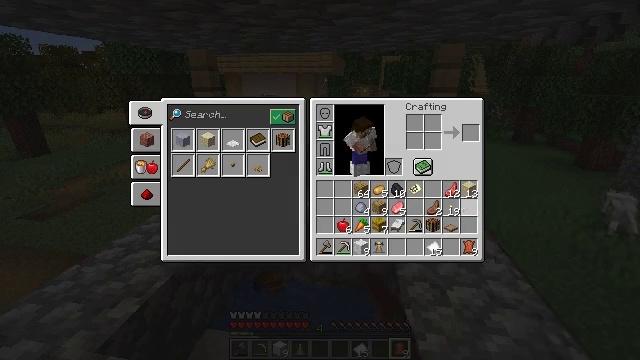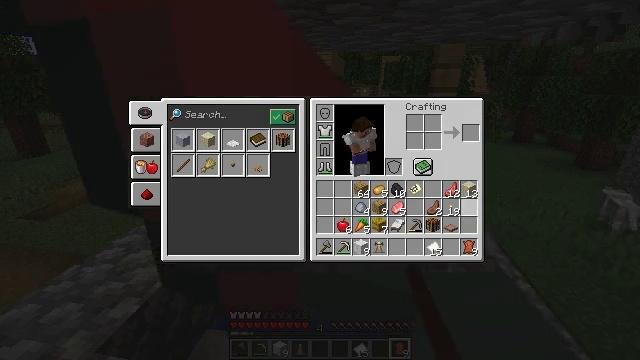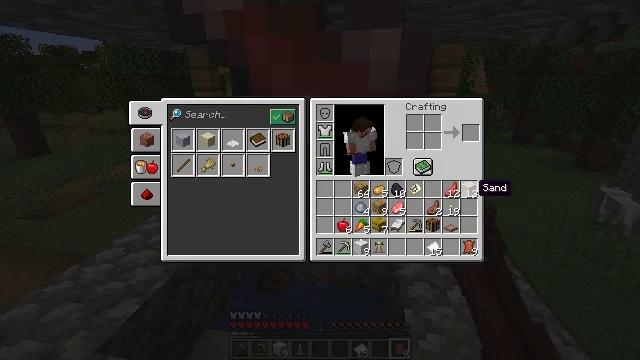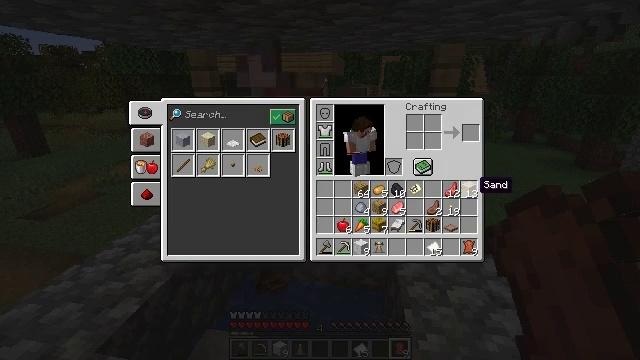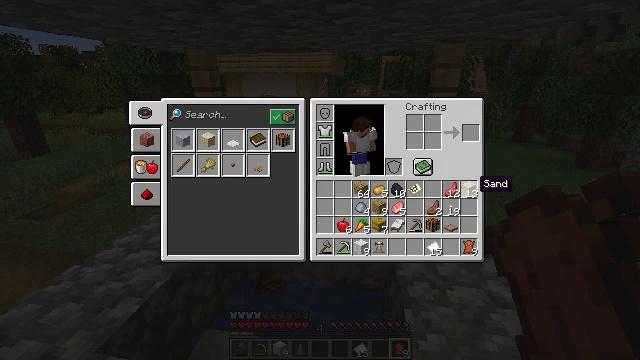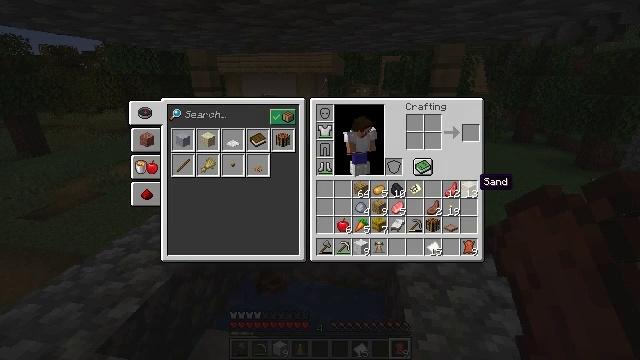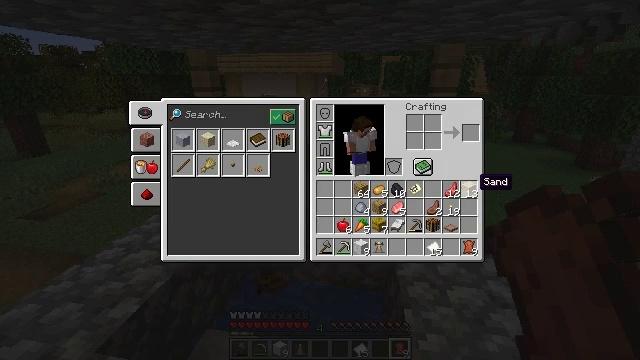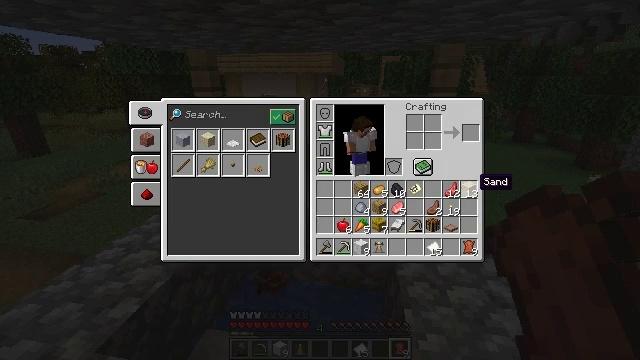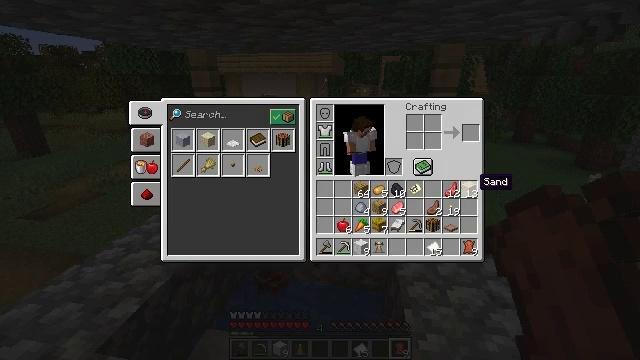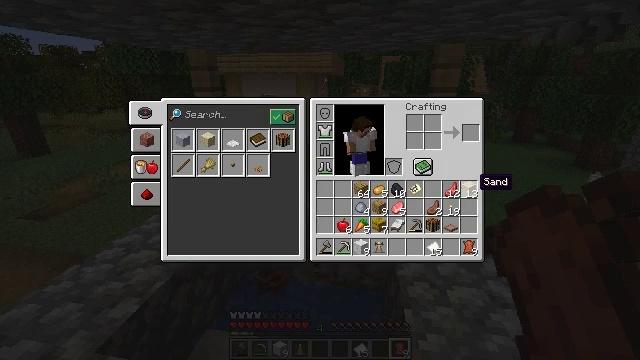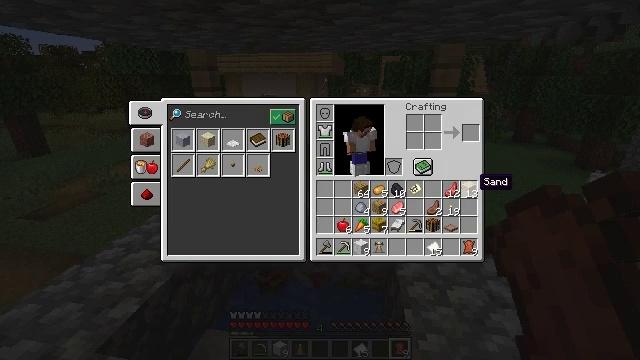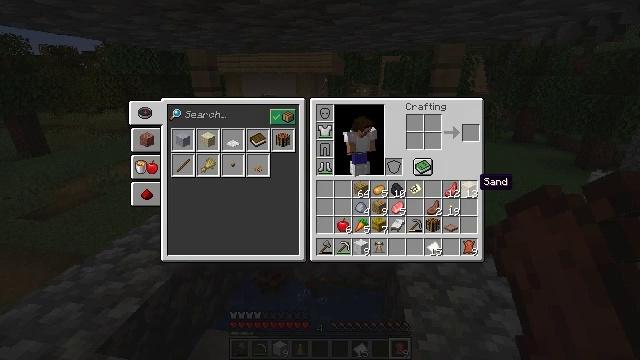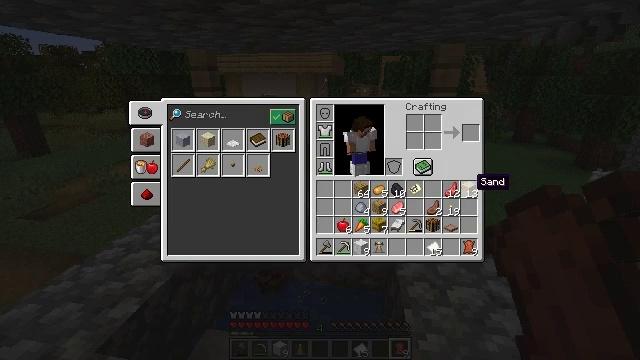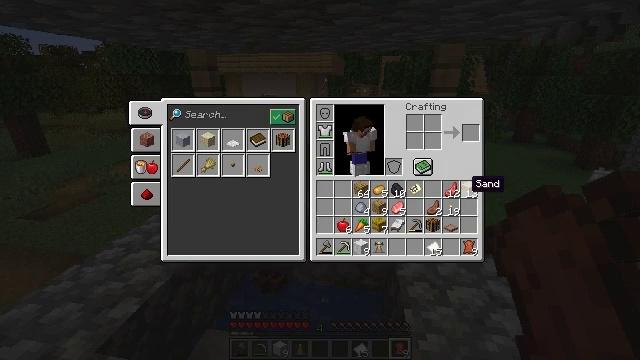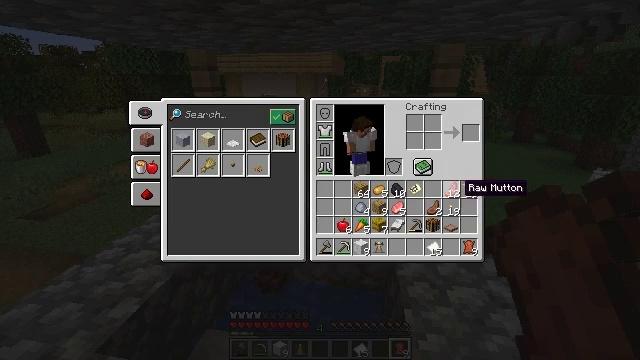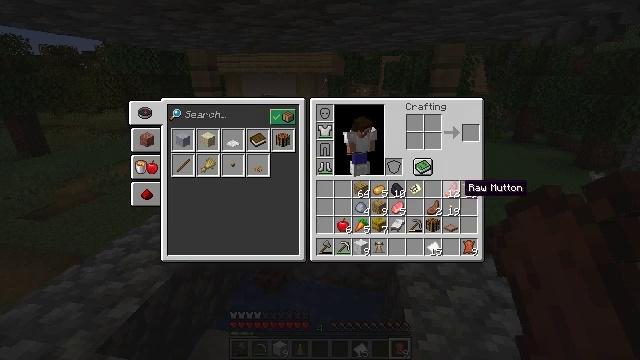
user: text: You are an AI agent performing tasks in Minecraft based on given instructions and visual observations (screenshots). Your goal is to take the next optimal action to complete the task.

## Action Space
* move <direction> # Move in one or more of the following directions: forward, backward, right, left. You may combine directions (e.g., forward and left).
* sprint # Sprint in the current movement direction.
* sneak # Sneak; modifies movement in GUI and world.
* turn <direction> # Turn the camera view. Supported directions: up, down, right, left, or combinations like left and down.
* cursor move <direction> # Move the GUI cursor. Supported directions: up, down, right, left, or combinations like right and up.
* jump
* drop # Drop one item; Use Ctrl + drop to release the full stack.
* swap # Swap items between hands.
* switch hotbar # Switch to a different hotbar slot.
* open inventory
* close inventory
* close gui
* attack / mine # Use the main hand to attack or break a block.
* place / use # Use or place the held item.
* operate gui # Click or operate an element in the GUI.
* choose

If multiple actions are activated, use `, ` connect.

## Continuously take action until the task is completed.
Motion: motion action
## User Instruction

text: Remove a jungle trapdoor from the inventory.
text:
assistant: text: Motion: sprint, open gui
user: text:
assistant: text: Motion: sprint
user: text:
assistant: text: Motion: sprint
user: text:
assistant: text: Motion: sprint
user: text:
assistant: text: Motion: sprint
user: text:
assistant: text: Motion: sprint
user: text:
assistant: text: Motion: sprint
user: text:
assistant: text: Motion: sprint
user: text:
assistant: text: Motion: sprint
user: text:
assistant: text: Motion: sprint
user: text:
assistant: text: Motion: sprint
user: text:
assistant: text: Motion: sprint
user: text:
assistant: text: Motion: sprint
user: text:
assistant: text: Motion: sprint, cursor move left
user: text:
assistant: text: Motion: sprint
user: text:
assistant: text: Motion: sprint
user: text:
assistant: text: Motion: sprint
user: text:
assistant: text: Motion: sprint
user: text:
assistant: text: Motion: sprint, cursor move down
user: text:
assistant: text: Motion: sprint
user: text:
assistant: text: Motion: sprint
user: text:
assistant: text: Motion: sprint
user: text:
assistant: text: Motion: sprint
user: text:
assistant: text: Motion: sprint
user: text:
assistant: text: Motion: sprint
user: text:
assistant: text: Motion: sprint
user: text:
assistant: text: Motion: sprint
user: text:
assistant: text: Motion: sprint, drop
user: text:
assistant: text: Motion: sprint, drop
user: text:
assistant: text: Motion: sprint, drop